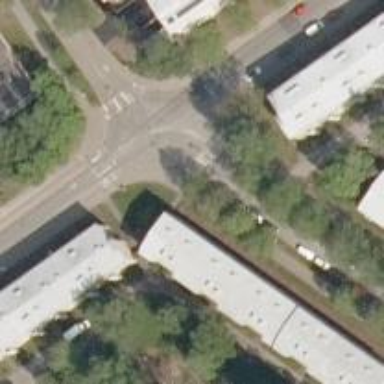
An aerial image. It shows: Marked road crossing with pedestrian island.